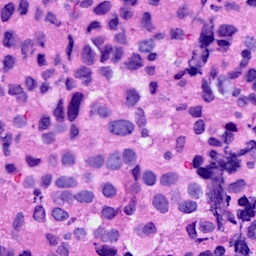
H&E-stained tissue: Breast